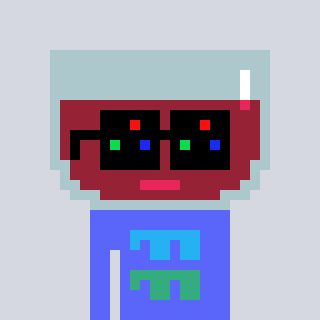
a pixel art character with square black sunglasses, a wine-shaped head and a purple-colored body on a cool background